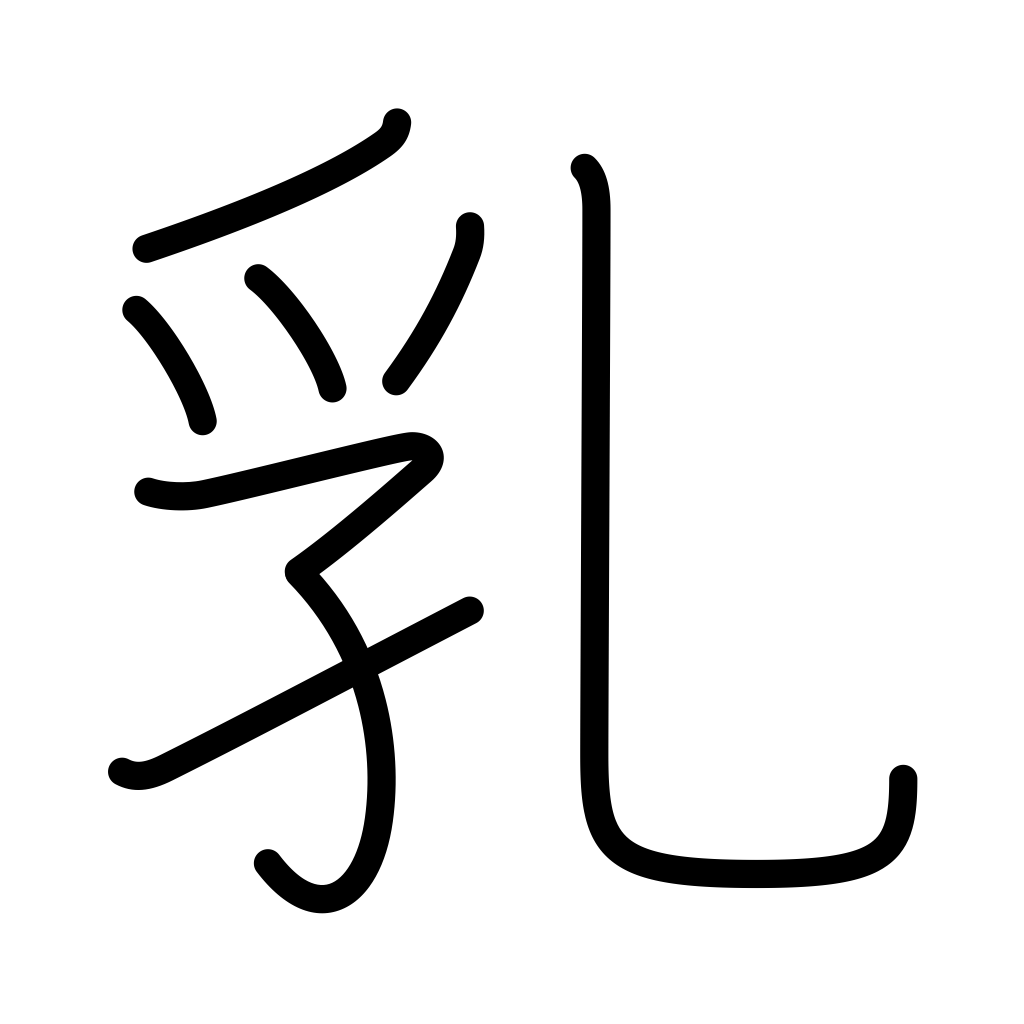
Meaning: milk, breasts